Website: lowes
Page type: billing-address
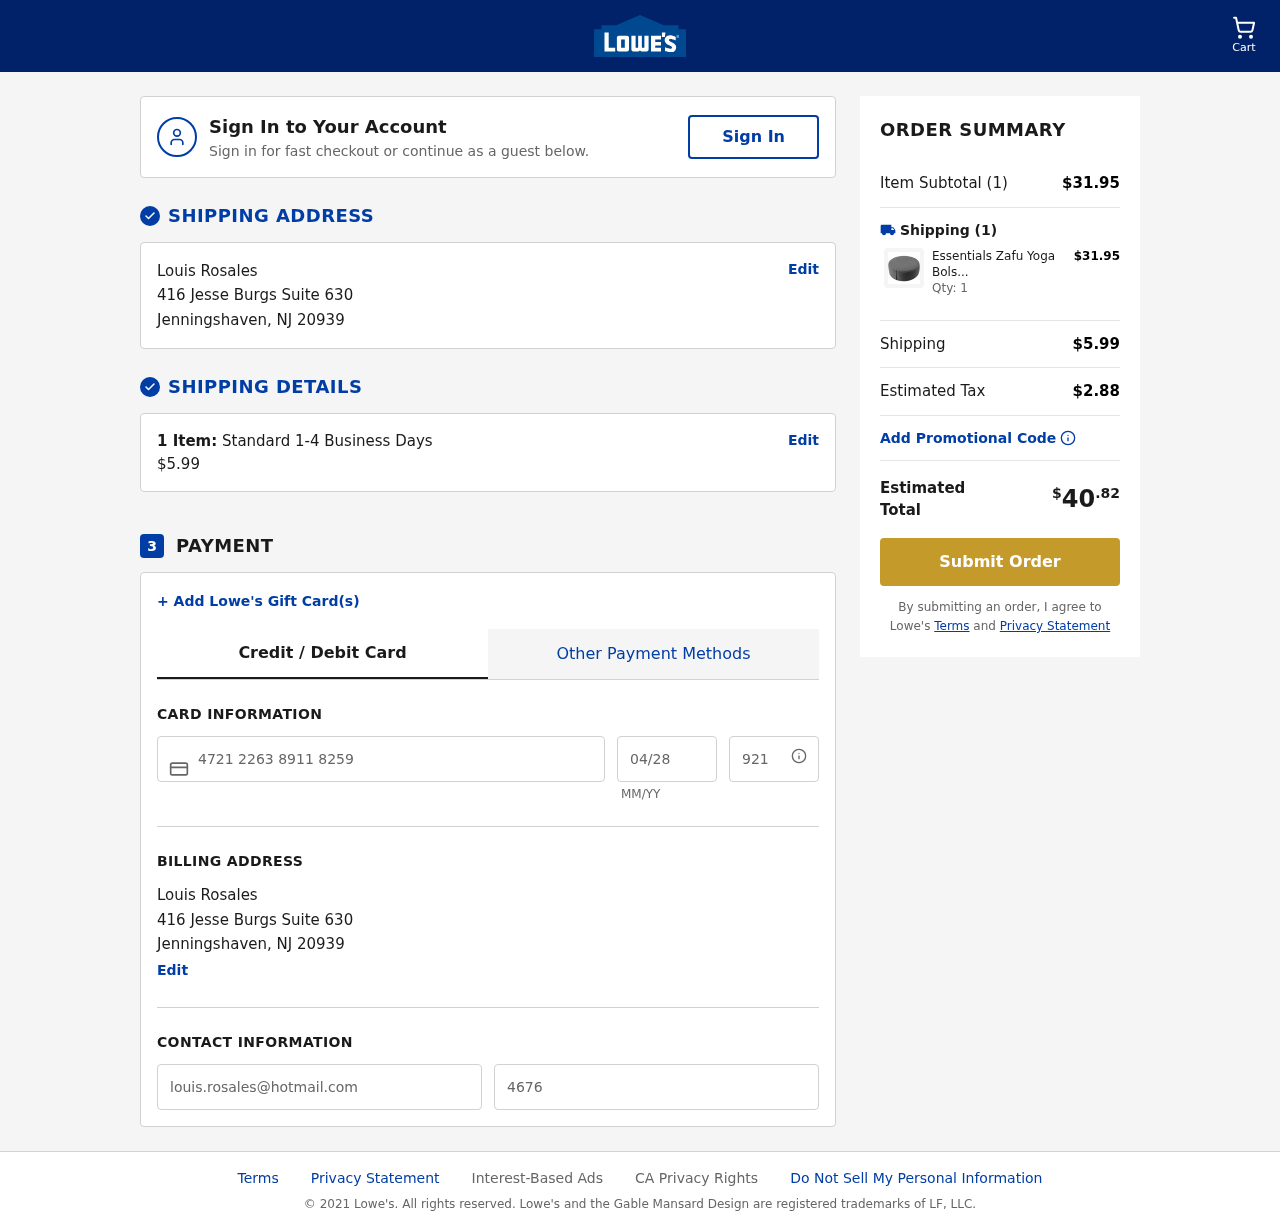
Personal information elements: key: PII_CARD_CVV
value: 921
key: PII_CARD_EXPIRY
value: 04/28
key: PII_CARD_NUMBER
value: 4721 2263 8911 8259
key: PII_CITY
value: Jenningshaven
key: PII_EMAIL
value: louis.rosales@hotmail.com
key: PII_FULLNAME
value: Louis Rosales
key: PII_PHONE
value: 4676051741
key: PII_POSTCODE
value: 20939
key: PII_STATE_ABBR
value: NJ
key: PII_STREET
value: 416 Jesse Burgs Suite 630
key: PII_FULLNAME2
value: Louis Rosales
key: PII_STREET2
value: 416 Jesse Burgs Suite 630
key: PII_CITY2
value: Jenningshaven
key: PII_STATE_ABBR2
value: NJ
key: PII_POSTCODE2
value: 20939
Product elements: key: PRODUCT1_NAME
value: Essentials Zafu Yoga Bolster Pillow (Grey)
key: PRODUCT1_PRICE
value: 31.95
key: PRODUCT1_QUANTITY
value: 1
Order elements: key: ORDER_NUM_ITEMS
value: Cart
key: ORDER_NUM_ITEMS
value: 1 Item:
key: ORDER_NUM_ITEMS
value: Item Subtotal (1)
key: ORDER_SHIPPING_COST
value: $5.99
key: ORDER_SUBTOTAL
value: $31.95
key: ORDER_TAX
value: $2.88
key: ORDER_TOTAL
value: $40.82